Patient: sex M, age 35
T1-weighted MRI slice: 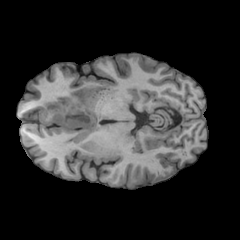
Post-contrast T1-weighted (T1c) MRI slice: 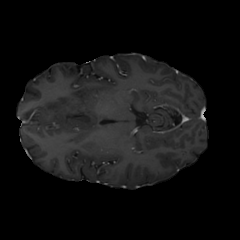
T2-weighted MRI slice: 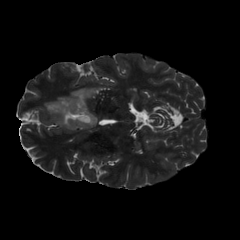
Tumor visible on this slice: yes
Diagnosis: Astrocytoma, IDH-mutant
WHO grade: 3